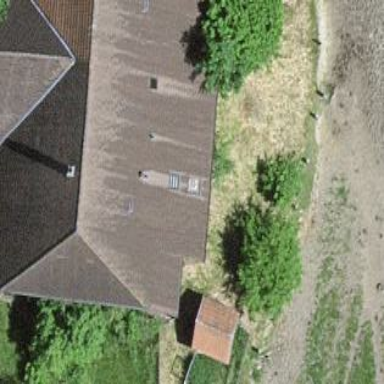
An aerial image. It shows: Farm building.